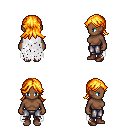
a pixel art fantasy rpg character, female body template, human, dark skin, white tattered cape, metal pants, light blonde loose hair, brown shoes, four views (front, back, left, right), 2x2 character sprite sheet, small pixel art, hard edges, no anti-aliasing